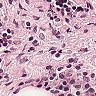
Metastatic tissue present: no